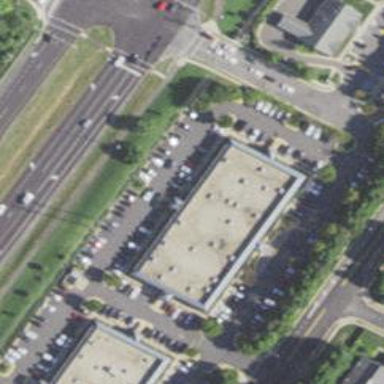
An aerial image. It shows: Healthcare clinic is depicted in the image.